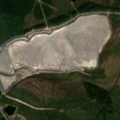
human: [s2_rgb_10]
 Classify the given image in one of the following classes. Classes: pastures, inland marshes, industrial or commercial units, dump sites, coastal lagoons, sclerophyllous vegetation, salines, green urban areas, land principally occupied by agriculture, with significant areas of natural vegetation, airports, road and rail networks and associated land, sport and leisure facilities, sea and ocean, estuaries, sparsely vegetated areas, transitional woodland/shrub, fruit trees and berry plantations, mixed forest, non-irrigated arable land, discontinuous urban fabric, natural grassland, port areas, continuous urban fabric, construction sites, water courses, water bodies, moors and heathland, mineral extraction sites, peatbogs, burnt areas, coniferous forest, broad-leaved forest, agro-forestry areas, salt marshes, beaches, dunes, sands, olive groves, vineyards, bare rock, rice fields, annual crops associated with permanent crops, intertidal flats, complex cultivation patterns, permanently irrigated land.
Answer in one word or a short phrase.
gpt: dump sites, mixed forest, transitional woodland/shrub, peatbogs